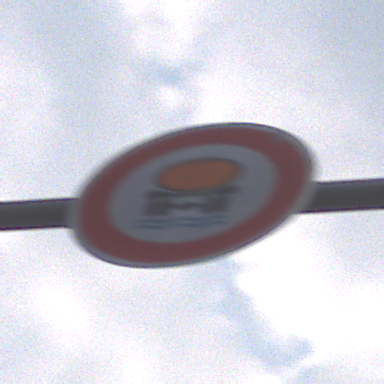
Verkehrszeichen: VerbotFahrzeugeWassergefaehrdenderLadung
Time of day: MorningAfternoon
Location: Outdoor (Urban)
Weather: Overcast
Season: NotSpecified
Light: Natural